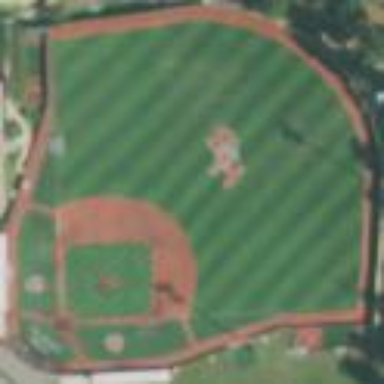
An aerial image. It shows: Baseball pitch for leisure and sports activities.